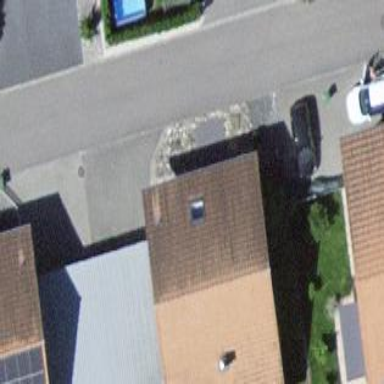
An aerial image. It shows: Residential building with gabled roof covered in roof tiles. The orientation of the roof is across the building.